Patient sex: F
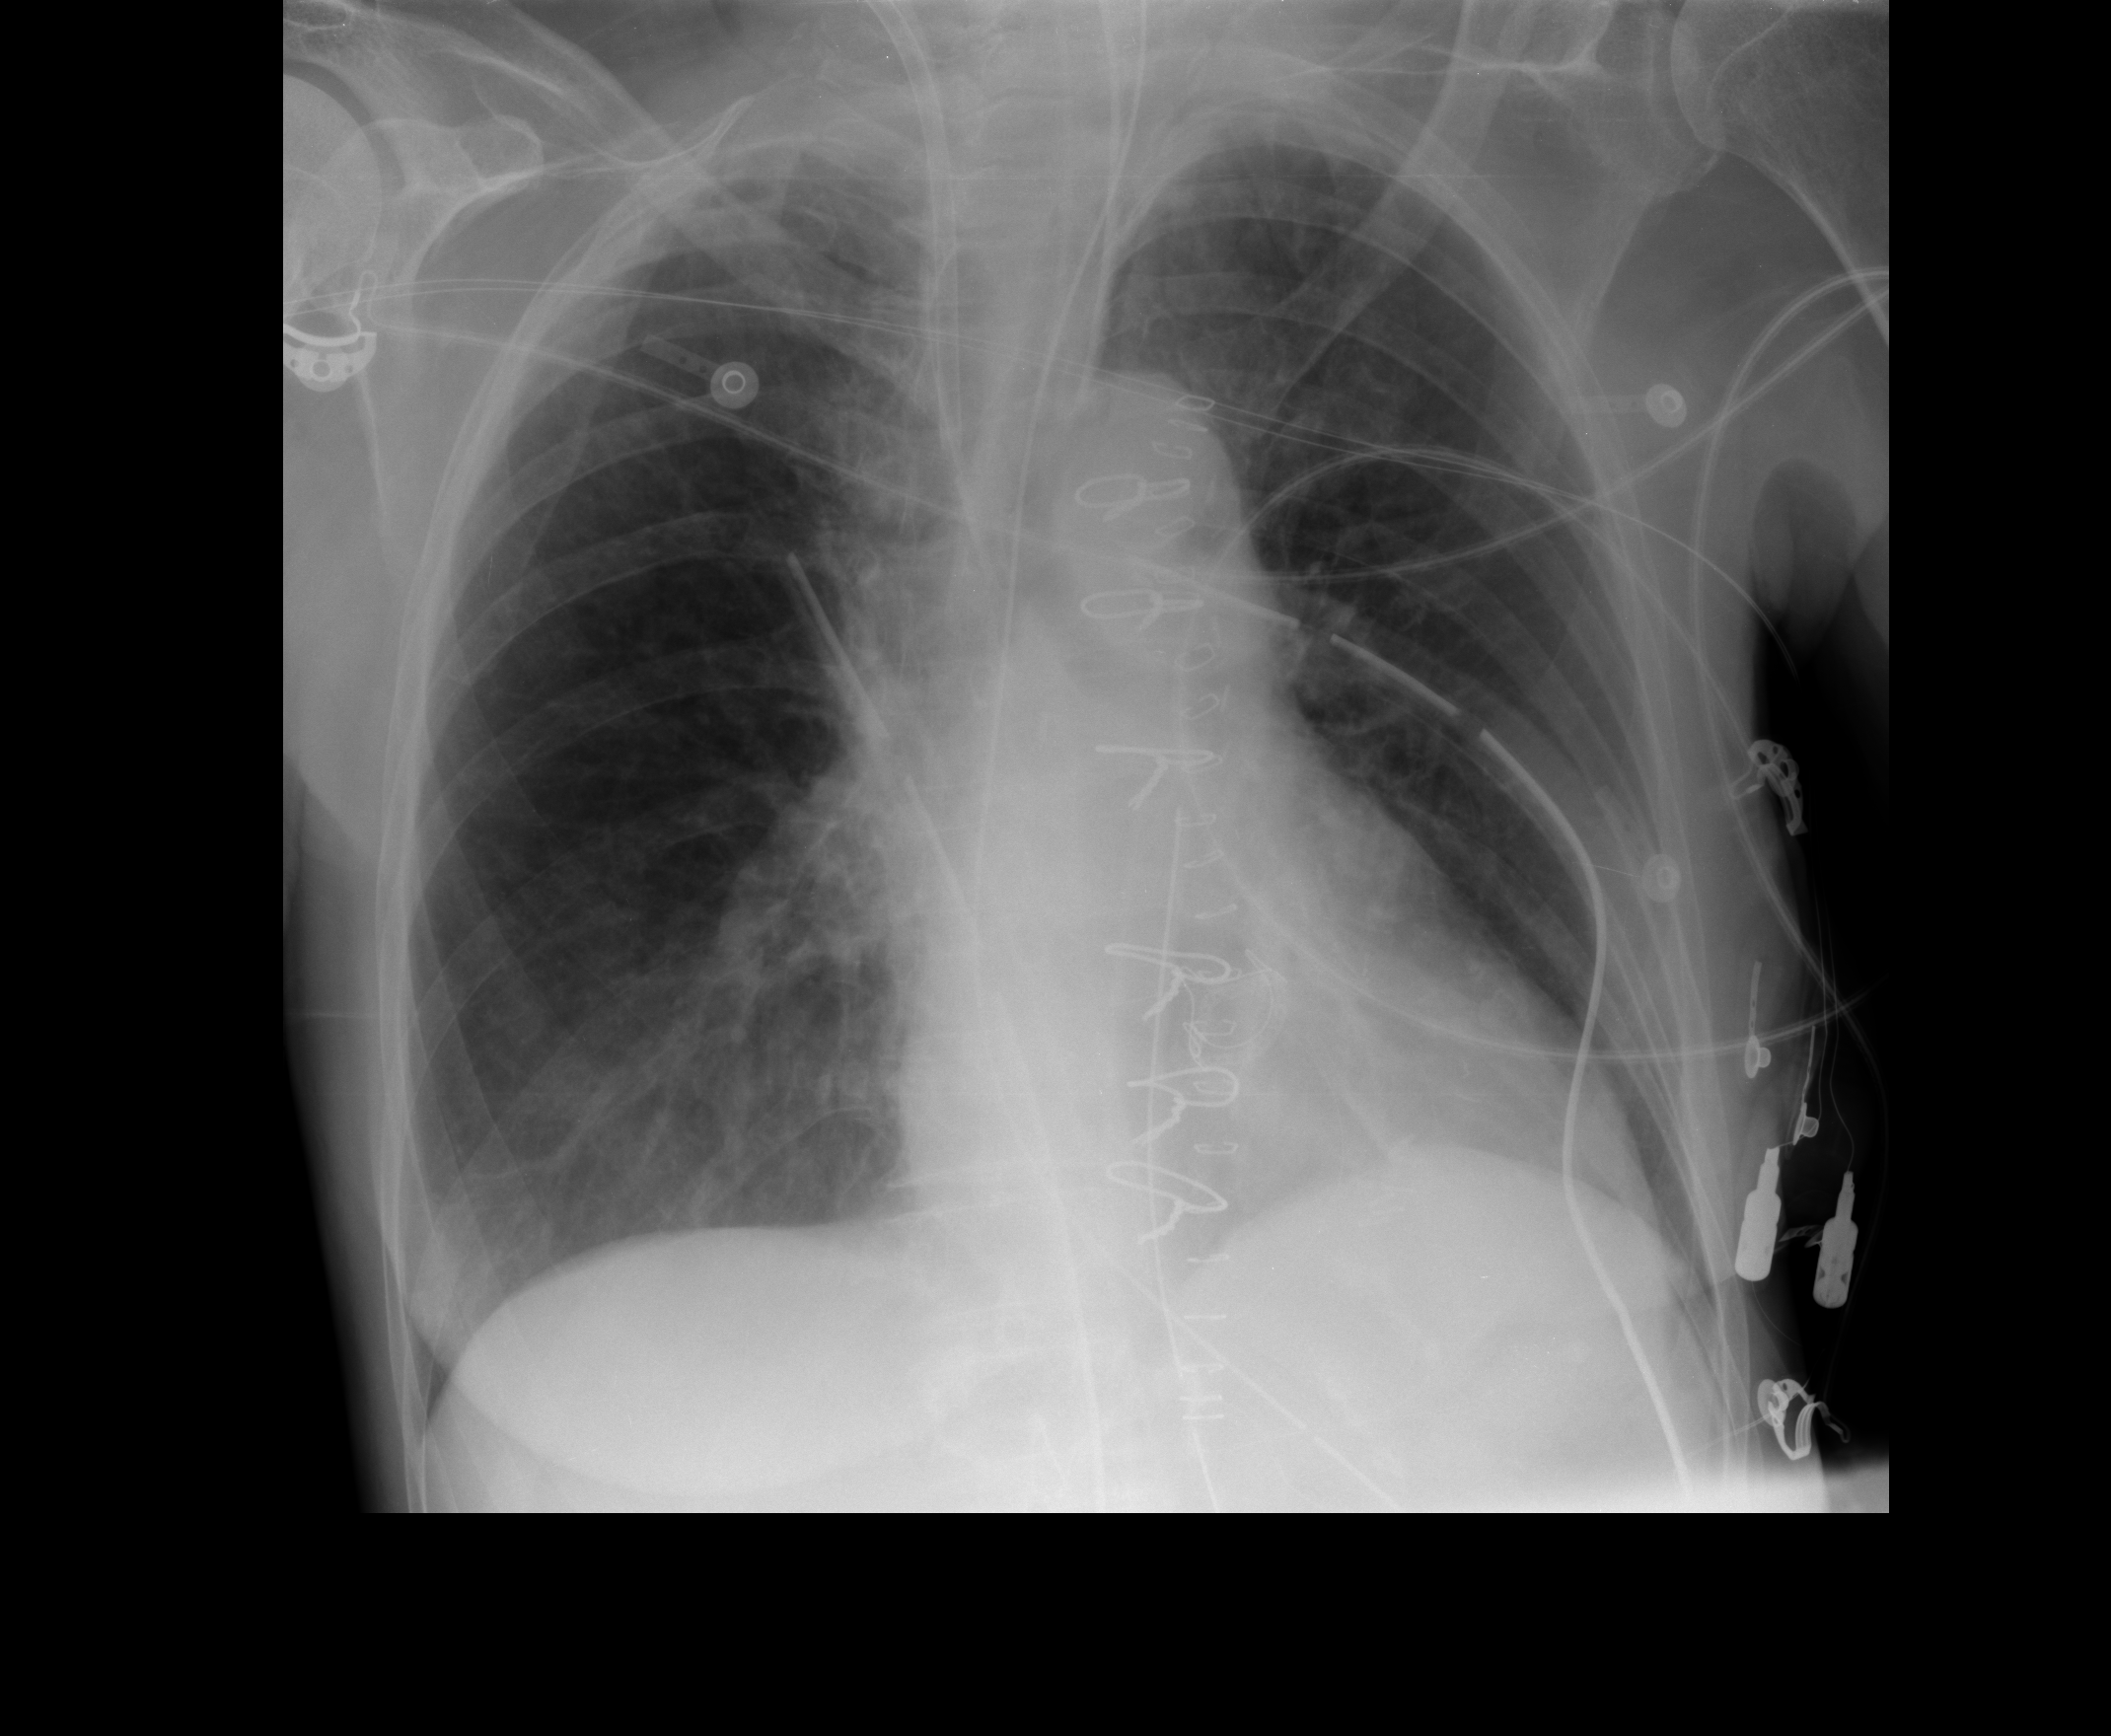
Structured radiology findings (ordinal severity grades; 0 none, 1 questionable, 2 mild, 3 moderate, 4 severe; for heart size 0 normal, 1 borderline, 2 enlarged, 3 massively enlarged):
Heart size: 1
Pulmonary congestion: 1
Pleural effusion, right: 0
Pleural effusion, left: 0
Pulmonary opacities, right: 0
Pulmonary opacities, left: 0
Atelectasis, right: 2
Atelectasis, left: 2